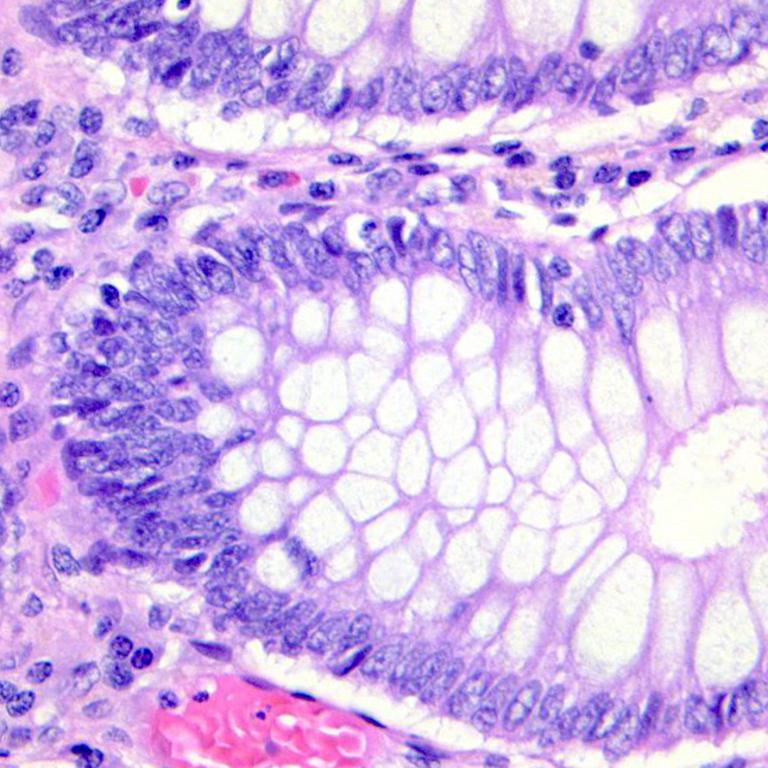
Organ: colon
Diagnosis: benign